Interaction volume radius: 10 \u00c5
Interaction volume height: 15 \u00c5
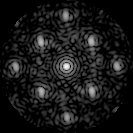
Disorder parameter: 0.347